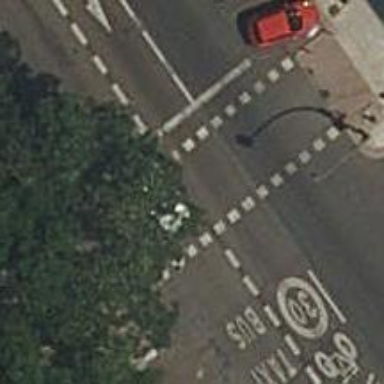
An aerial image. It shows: Road intersection controlled by traffic signals.